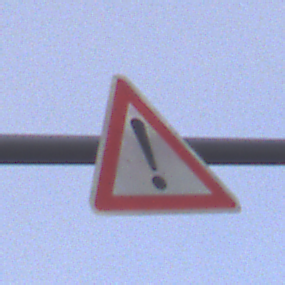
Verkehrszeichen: Gefahrenstelle
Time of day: MorningAfternoon
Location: Outdoor (Urban)
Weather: PartlyCloudy
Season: NotSpecified
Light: Natural